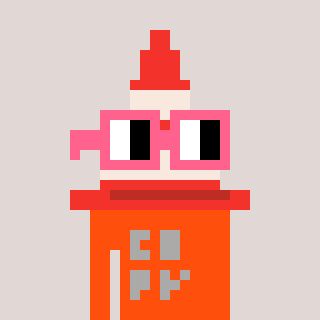
a pixel art character with square pink glasses, a cone-shaped head and a orange-colored body on a warm background